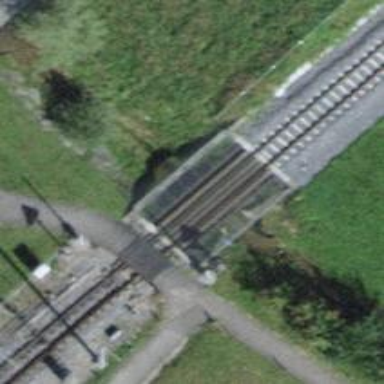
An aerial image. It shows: Narrow-gauge railway track with 1 electrified contact line.